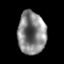
Tissue: prostate
Cell type: Myeloid cells
Senescence score: 0.3309
Nuclear area (px): 1172
Mean DAPI intensity: 134.517